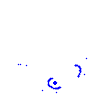
Particle: proton